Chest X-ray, AP view. Patient: 55 years old, sex M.
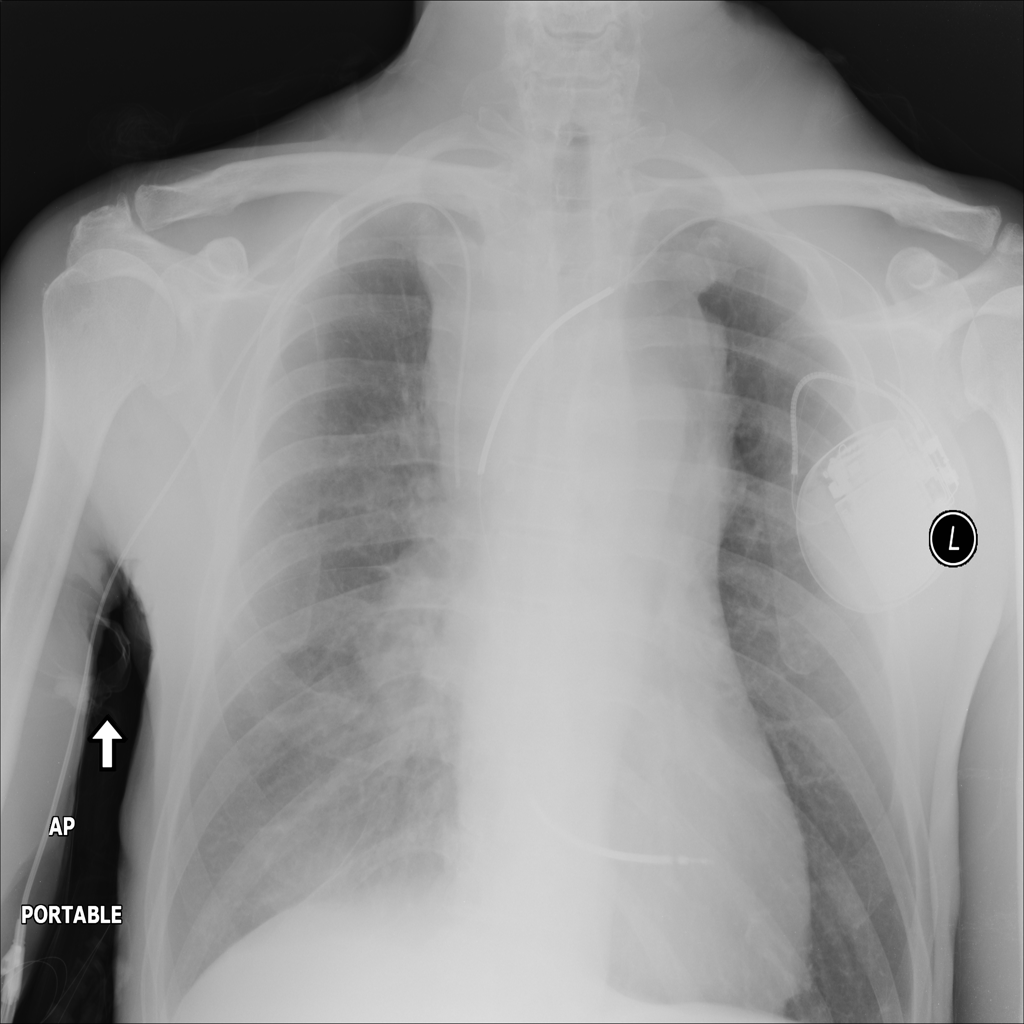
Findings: Mass